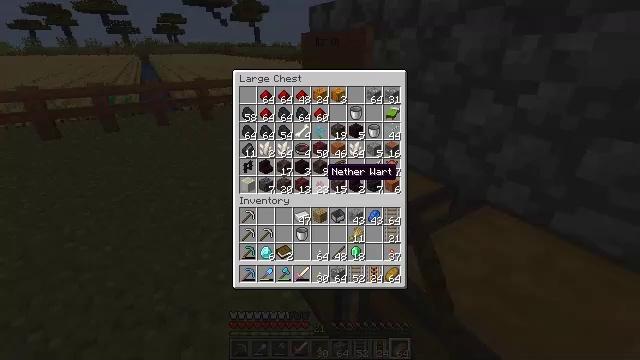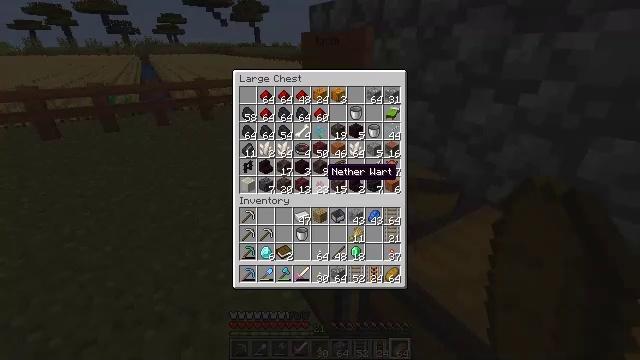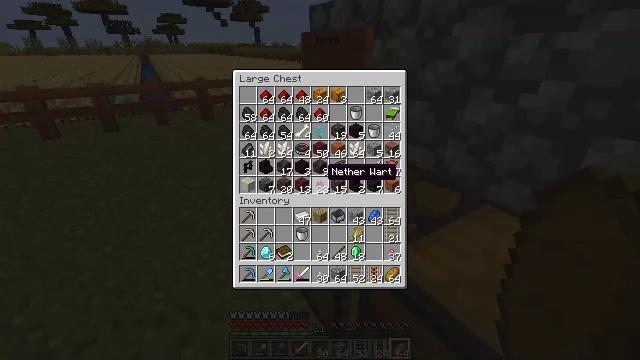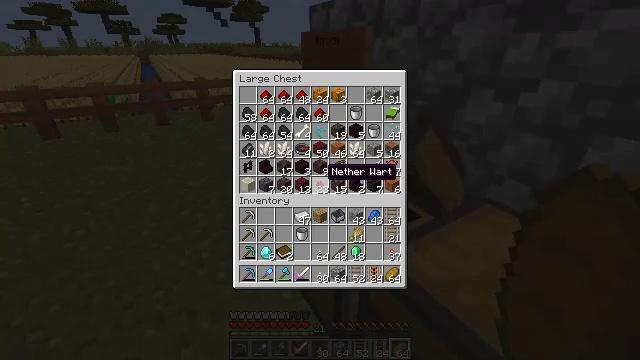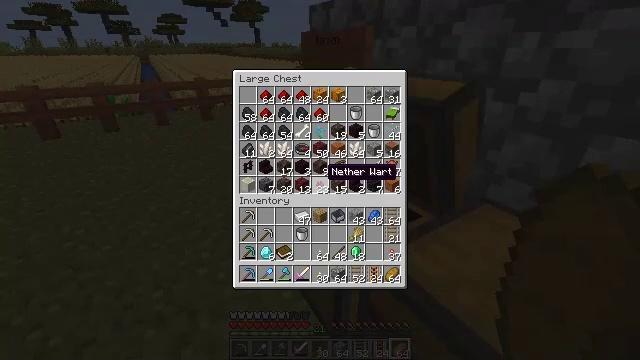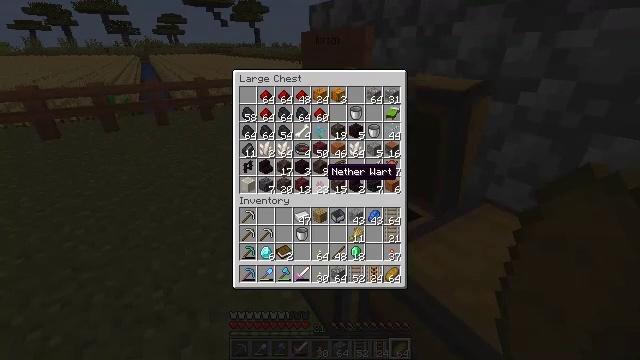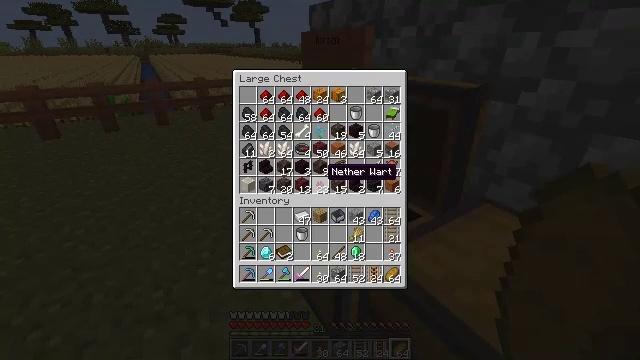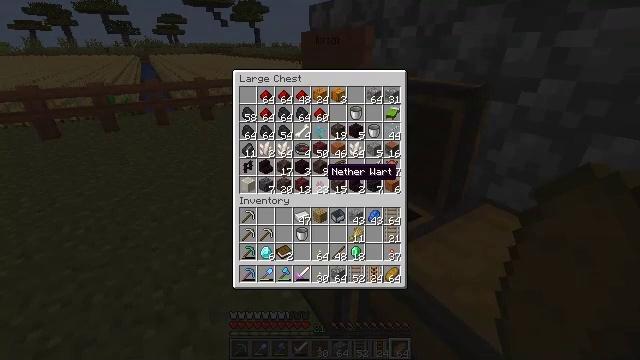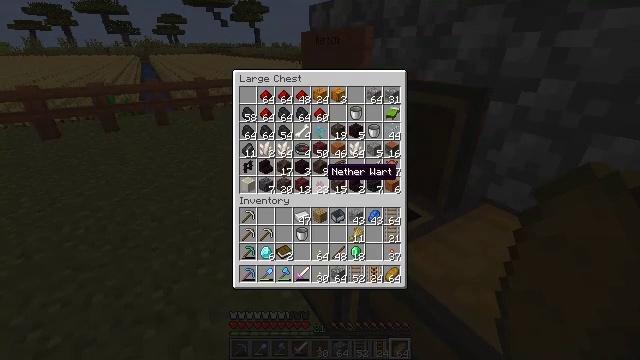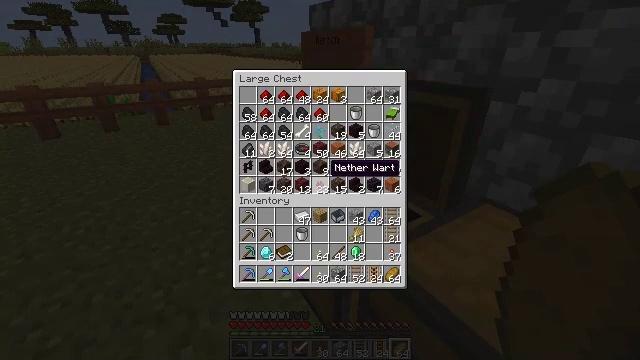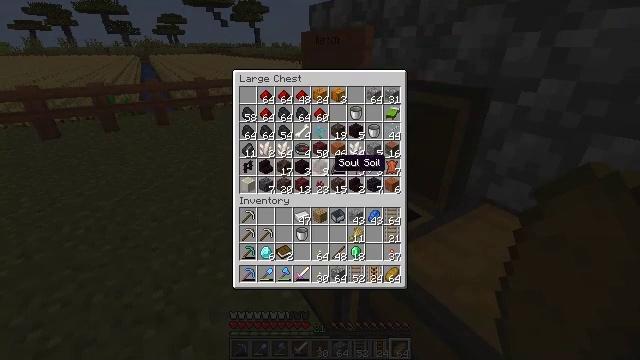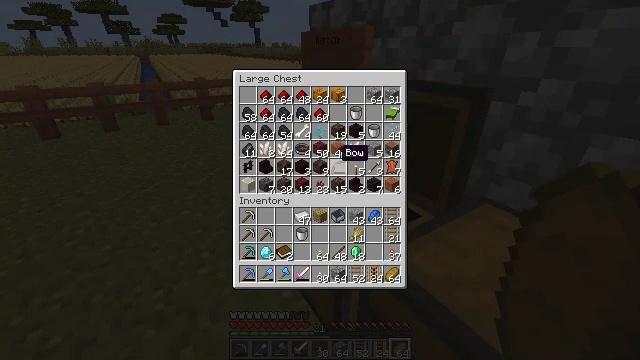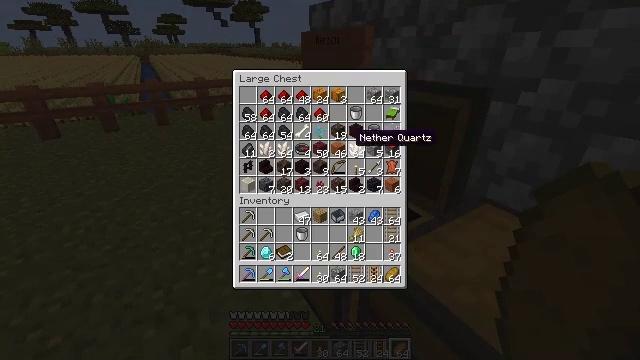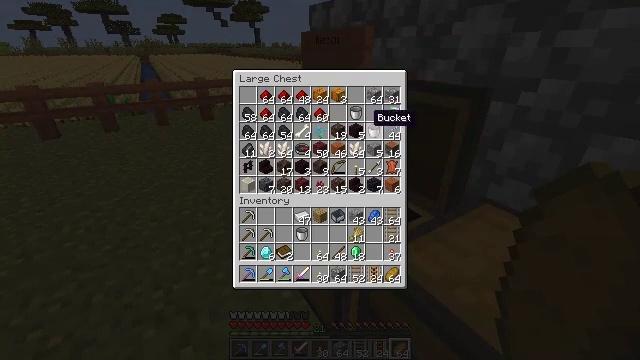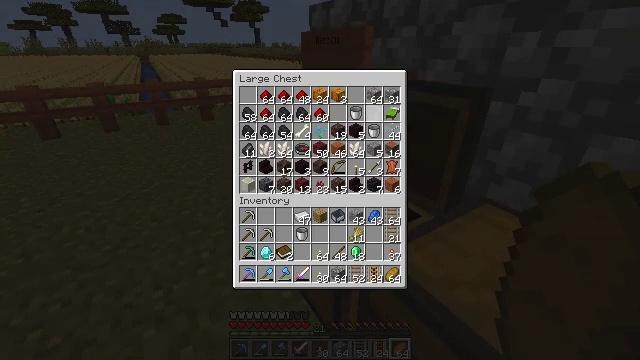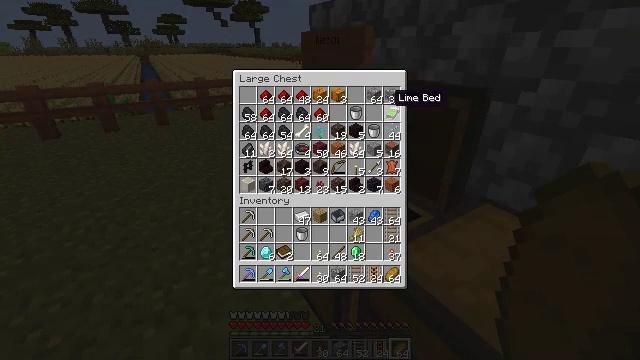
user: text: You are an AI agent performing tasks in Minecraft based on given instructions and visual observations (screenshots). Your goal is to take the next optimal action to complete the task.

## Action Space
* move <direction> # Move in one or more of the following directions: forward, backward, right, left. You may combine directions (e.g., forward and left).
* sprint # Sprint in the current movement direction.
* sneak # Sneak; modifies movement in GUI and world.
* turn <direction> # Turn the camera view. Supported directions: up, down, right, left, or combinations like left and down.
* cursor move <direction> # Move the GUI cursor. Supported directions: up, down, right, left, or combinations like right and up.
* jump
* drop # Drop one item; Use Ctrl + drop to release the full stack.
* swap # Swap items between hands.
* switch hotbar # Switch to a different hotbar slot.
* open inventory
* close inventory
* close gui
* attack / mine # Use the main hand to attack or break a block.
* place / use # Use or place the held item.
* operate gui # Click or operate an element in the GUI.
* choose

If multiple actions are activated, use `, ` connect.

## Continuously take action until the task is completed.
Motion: motion action
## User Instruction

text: Collect sugar cane near water sources.
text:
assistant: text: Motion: no_op
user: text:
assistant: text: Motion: no_op
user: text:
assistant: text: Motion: no_op
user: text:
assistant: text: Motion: no_op
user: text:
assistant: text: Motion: no_op
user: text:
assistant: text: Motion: no_op
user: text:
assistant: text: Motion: no_op
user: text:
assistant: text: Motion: no_op
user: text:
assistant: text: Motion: no_op
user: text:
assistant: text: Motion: no_op
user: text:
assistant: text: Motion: cursor move right and up
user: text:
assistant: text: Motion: cursor move right and up
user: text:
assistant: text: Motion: cursor move right and up
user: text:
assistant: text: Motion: cursor move right and up
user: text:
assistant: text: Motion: cursor move up
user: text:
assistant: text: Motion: no_op
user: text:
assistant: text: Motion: no_op
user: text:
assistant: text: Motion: no_op
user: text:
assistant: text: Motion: no_op
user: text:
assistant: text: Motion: no_op
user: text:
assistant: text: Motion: cursor move right
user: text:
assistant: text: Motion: cursor move right
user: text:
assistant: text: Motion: no_op
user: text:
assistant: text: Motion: no_op
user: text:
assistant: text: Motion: no_op
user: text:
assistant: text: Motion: no_op
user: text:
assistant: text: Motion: no_op
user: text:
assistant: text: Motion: no_op
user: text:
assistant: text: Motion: no_op
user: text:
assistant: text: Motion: no_op